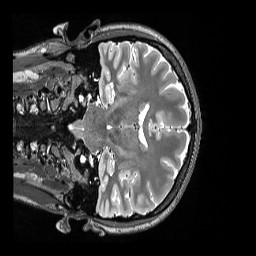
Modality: T2w
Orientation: coronal